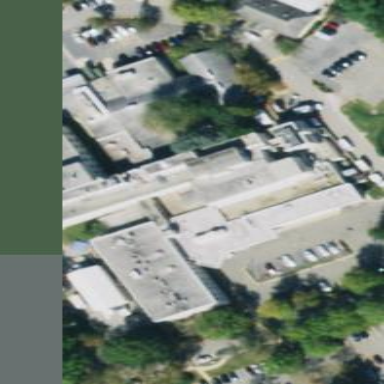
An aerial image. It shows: Healthcare facility identified as hospital.